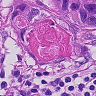
Metastatic tissue present: yes